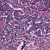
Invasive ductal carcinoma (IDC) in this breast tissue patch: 1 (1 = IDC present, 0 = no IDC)